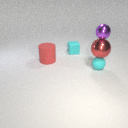
small cyan rubber cube to the right of large red rubber cylinder